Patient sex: M
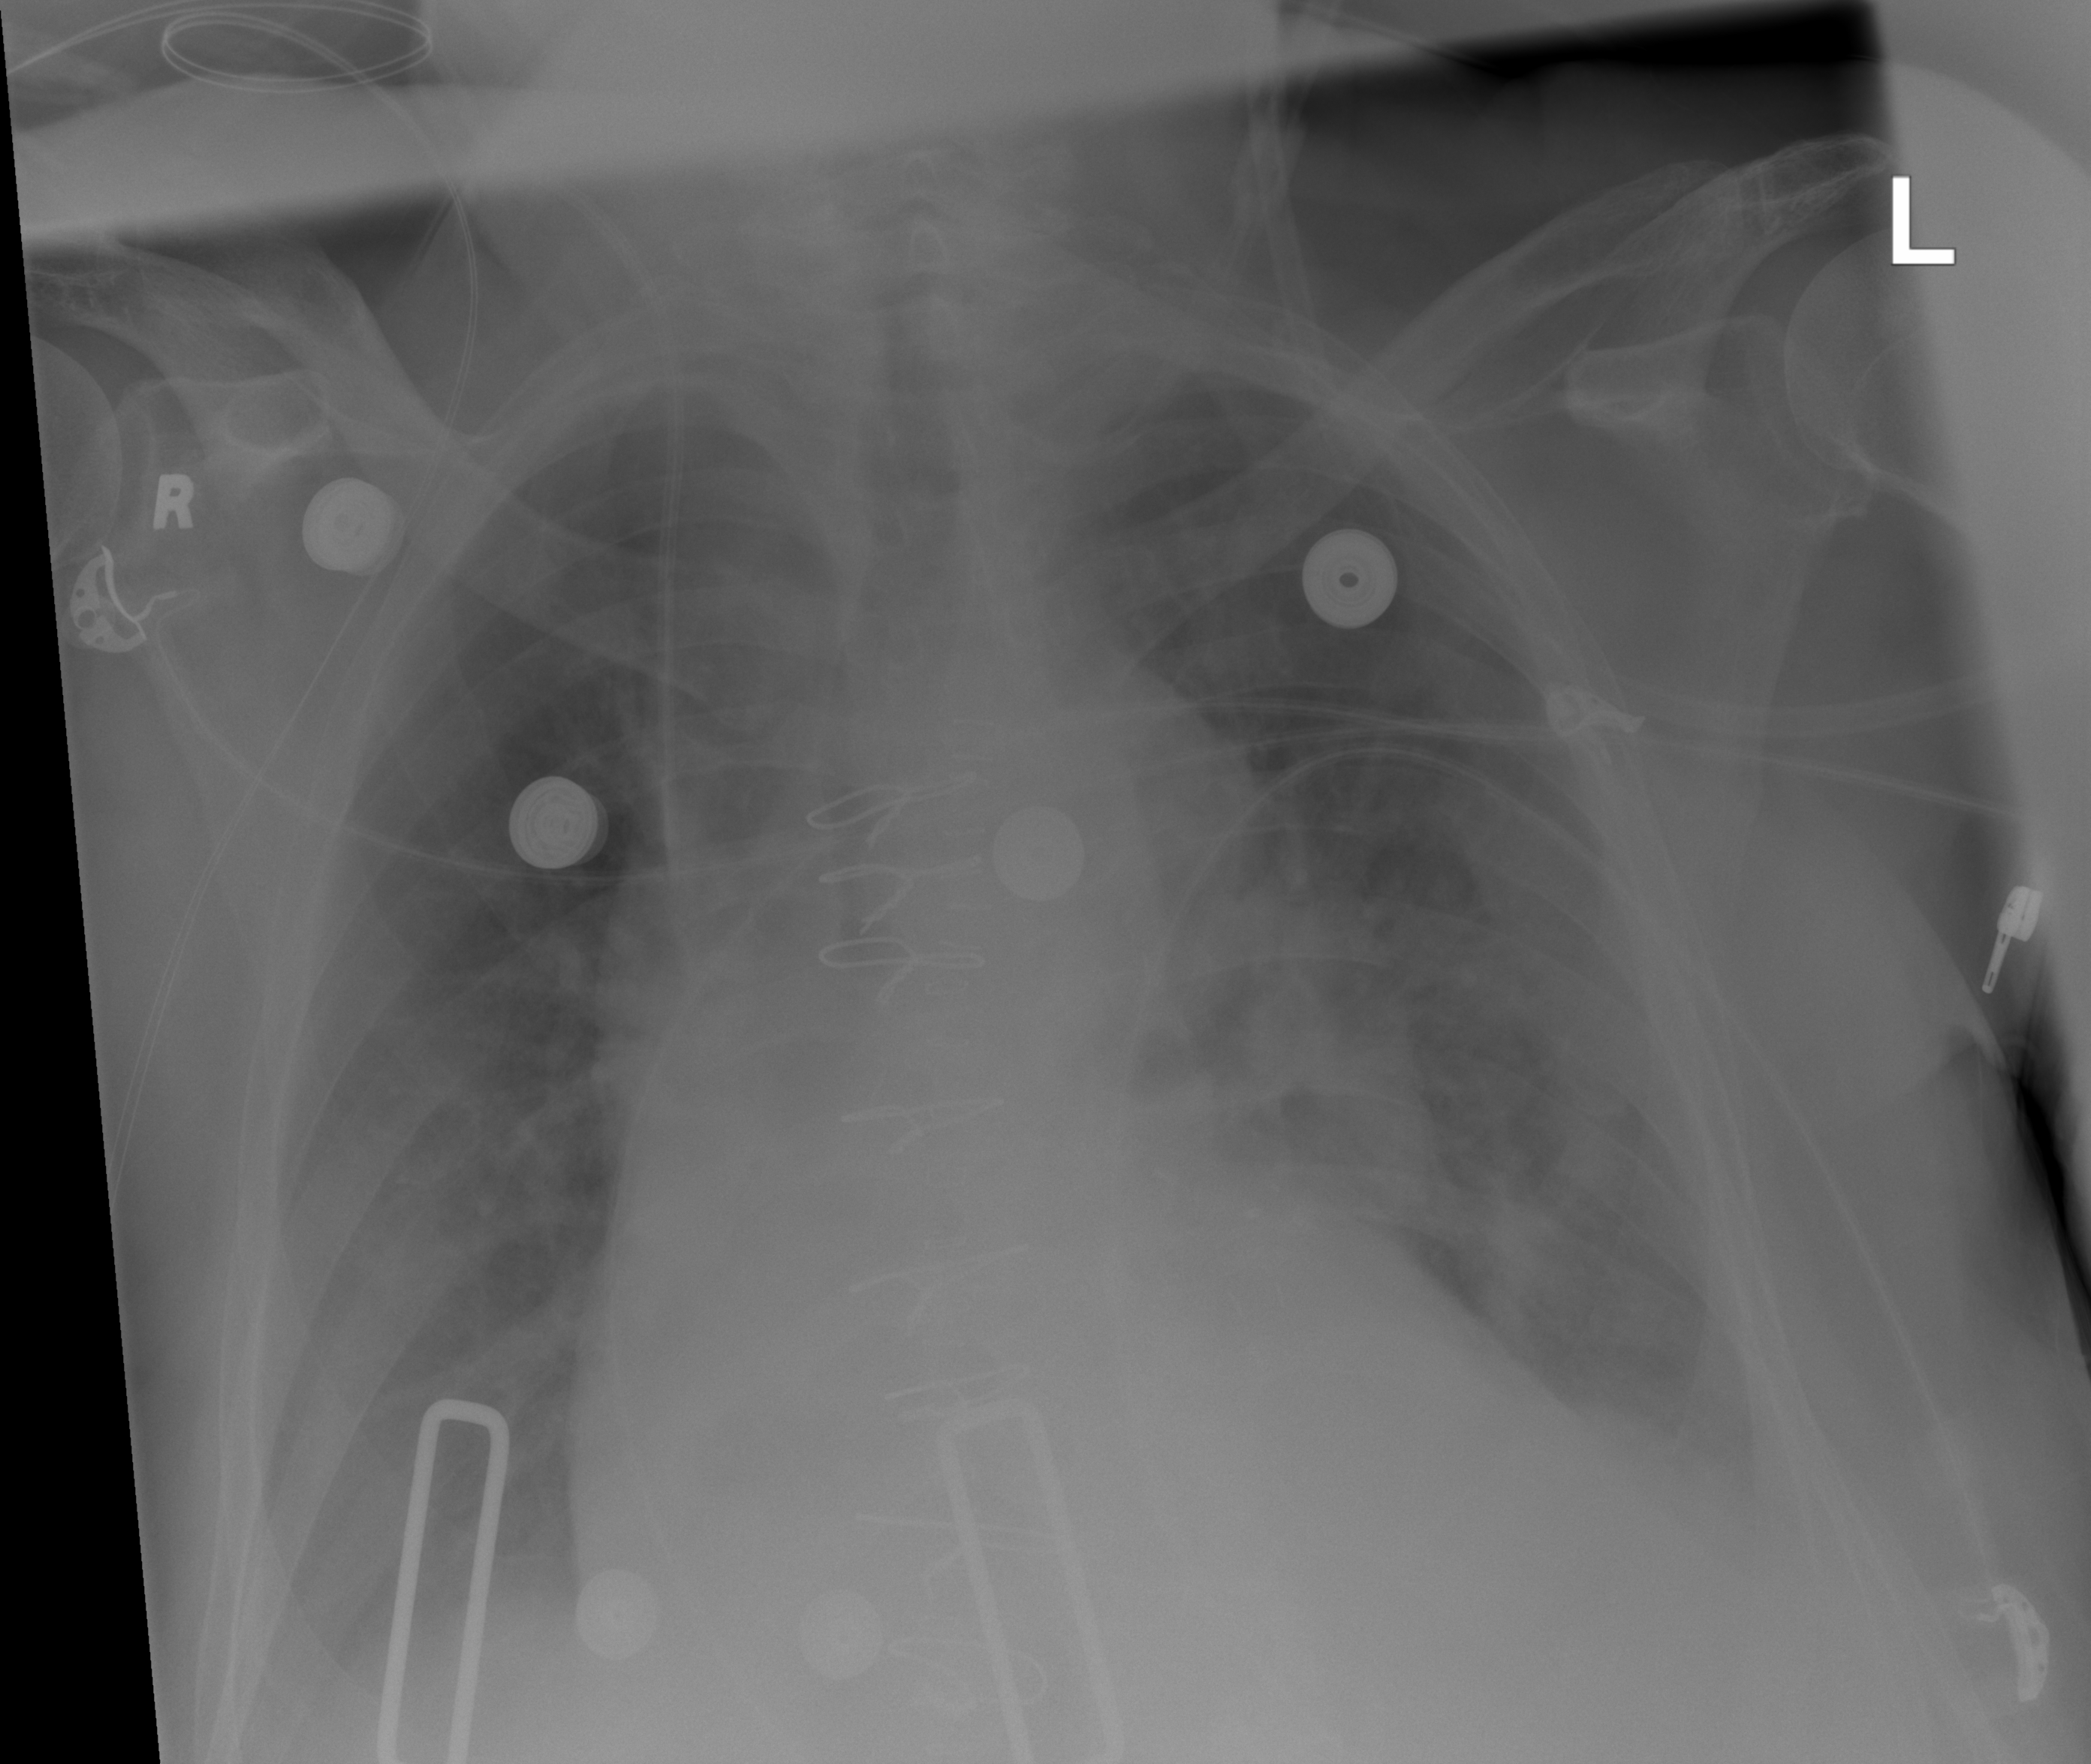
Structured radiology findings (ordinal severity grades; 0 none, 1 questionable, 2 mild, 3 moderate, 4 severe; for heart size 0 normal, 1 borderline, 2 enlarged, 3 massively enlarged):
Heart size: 2
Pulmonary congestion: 2
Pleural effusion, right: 2
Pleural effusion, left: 2
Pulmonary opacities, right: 0
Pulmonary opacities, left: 0
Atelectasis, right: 2
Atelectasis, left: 2